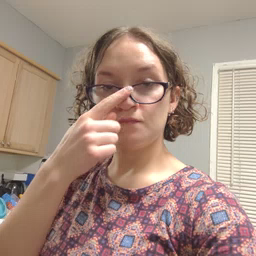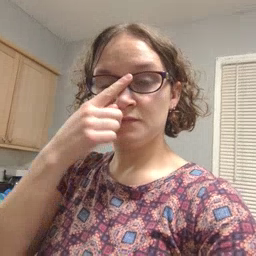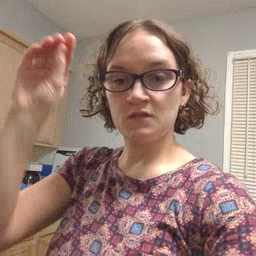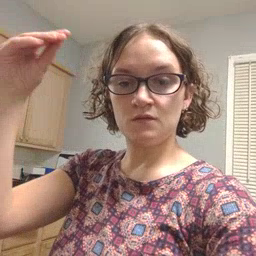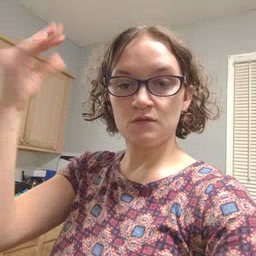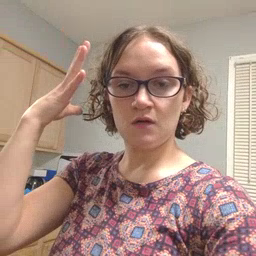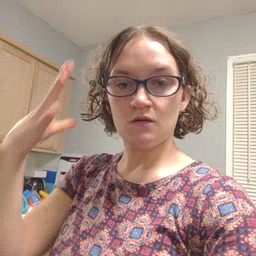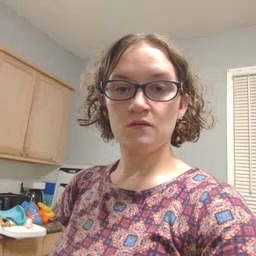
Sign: sun